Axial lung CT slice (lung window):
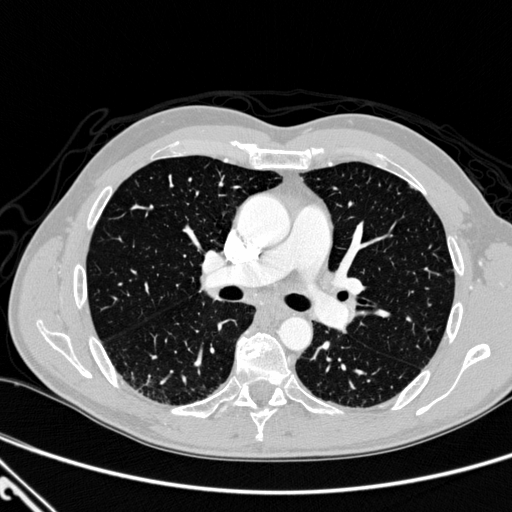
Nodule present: no